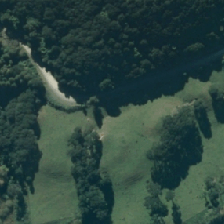
Land cover: high_producing_grassland